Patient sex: F
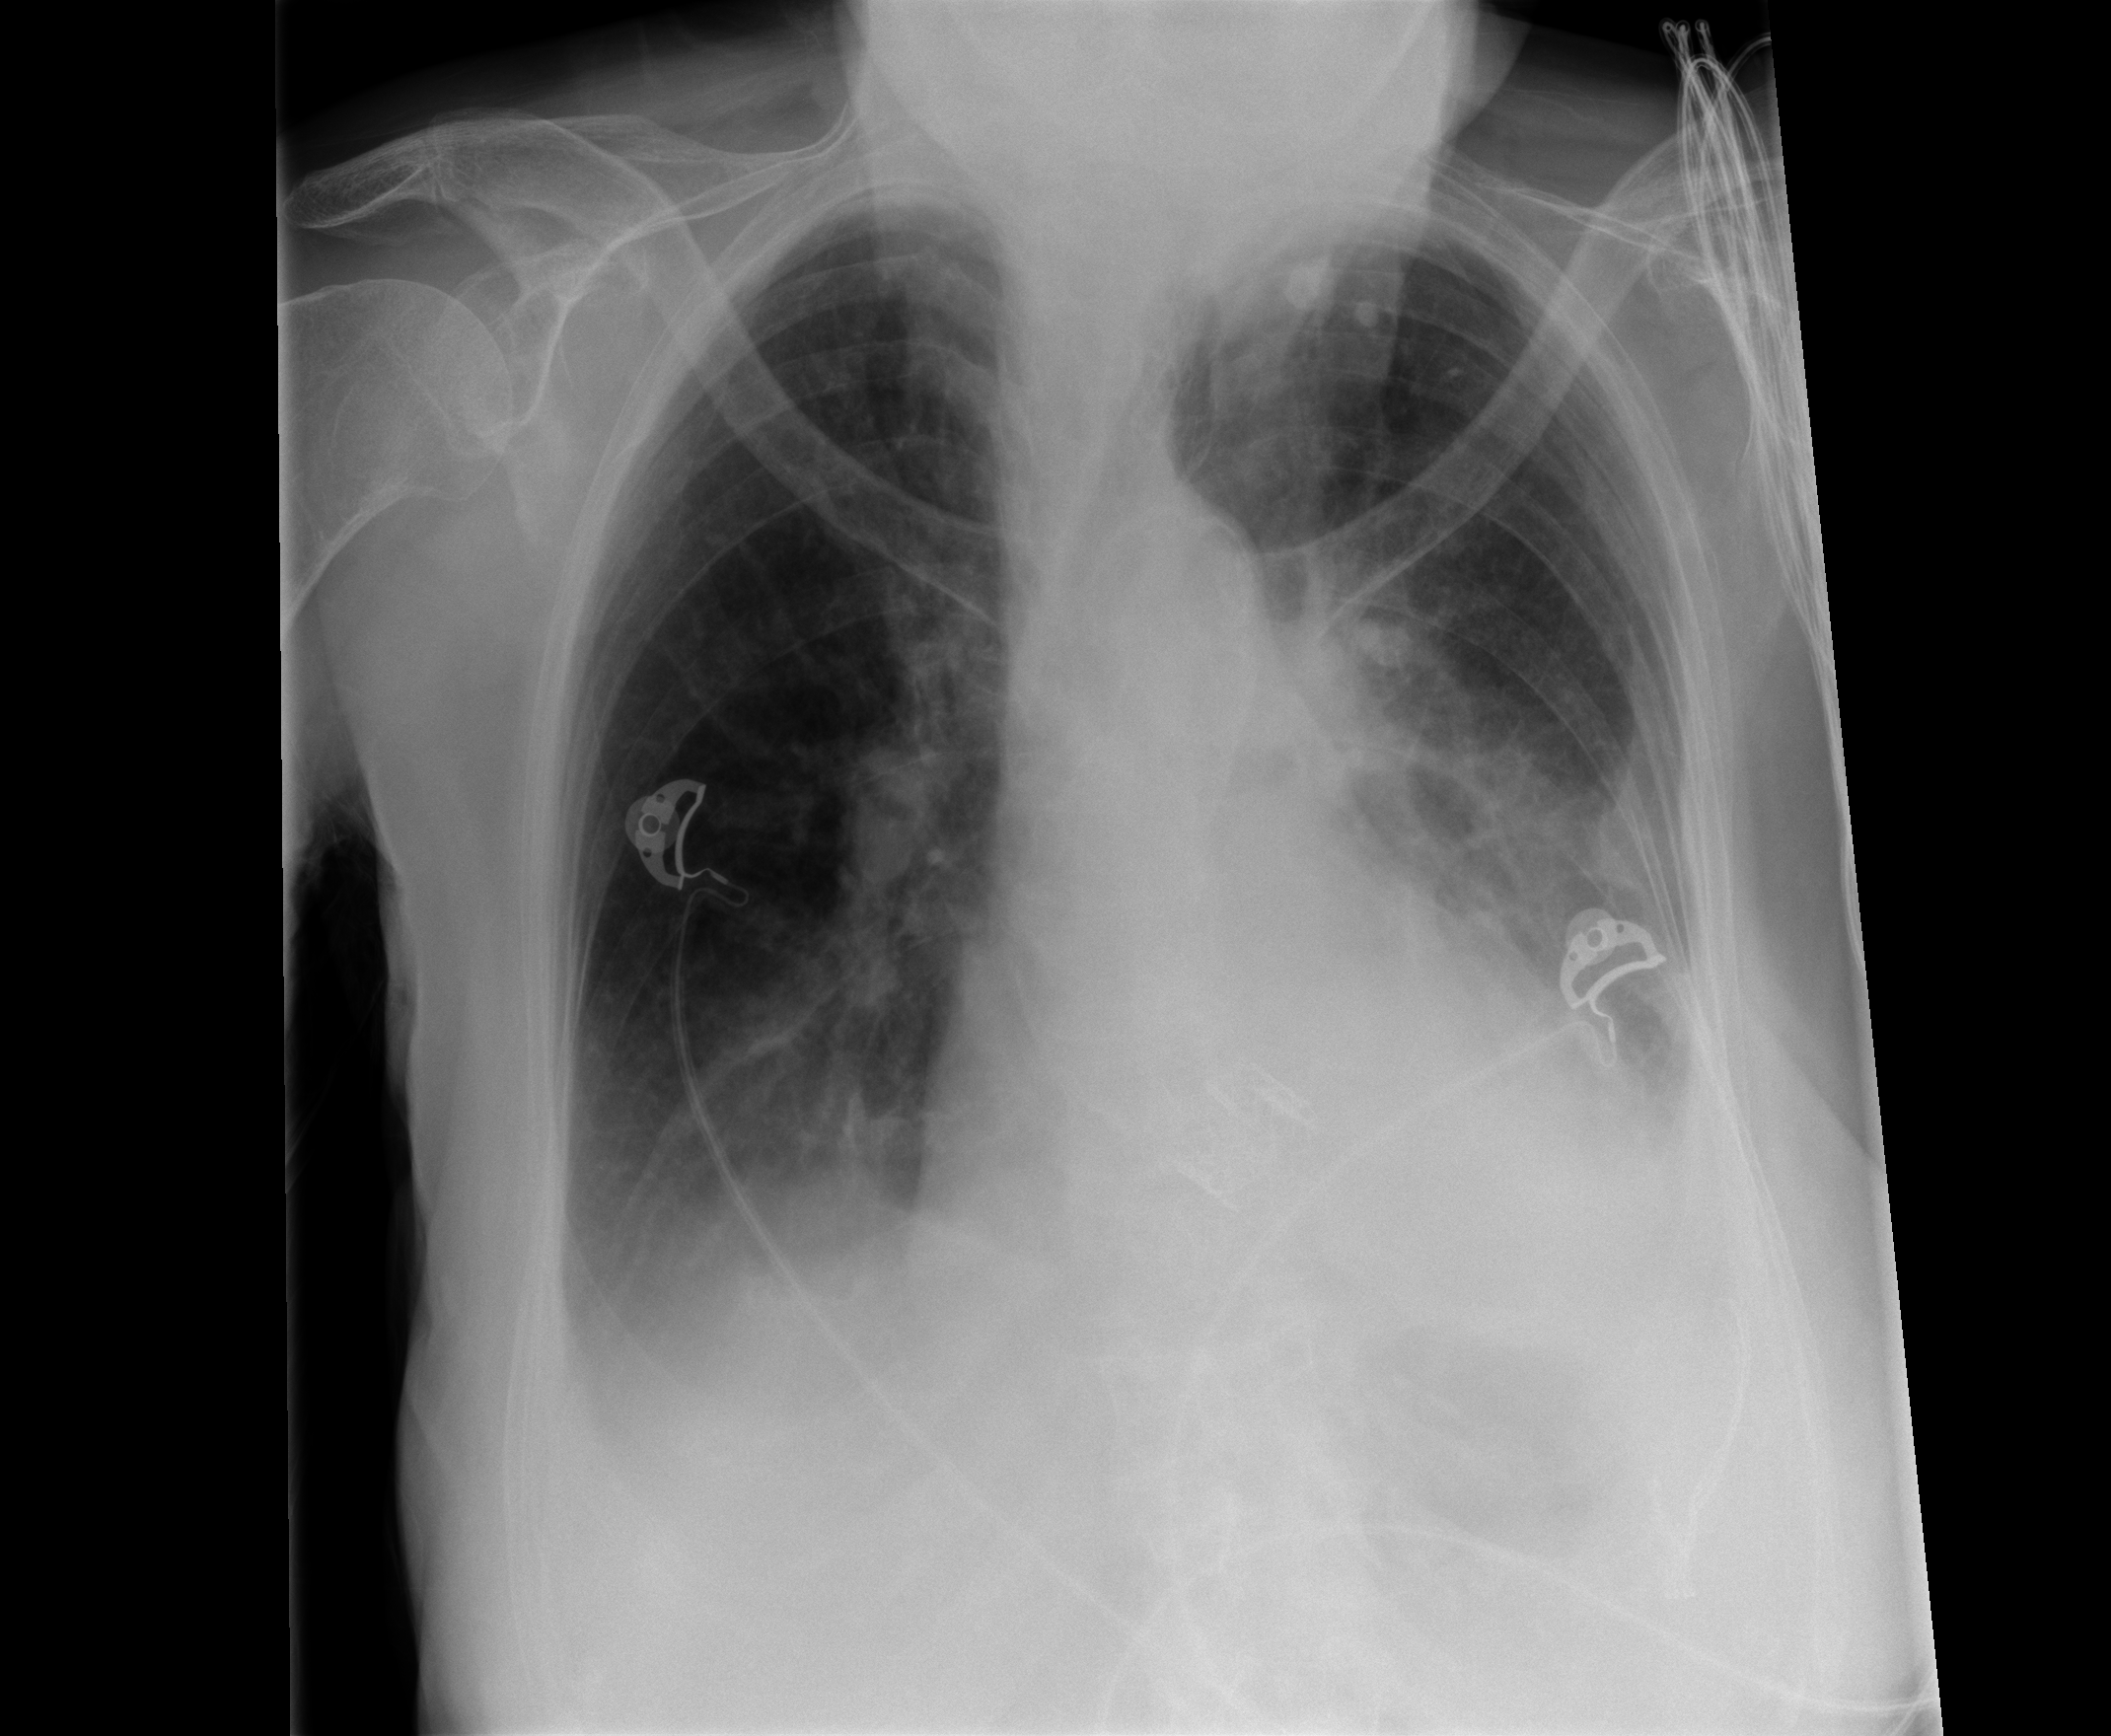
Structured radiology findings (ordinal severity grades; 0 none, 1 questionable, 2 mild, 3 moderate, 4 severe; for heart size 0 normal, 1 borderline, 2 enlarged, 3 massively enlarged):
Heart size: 2
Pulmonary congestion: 2
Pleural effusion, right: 2
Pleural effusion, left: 2
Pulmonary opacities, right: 0
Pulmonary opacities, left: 0
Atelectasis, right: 2
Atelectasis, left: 2